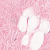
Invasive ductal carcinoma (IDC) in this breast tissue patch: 0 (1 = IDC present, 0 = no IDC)